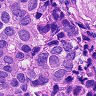
Metastatic tissue present: yes